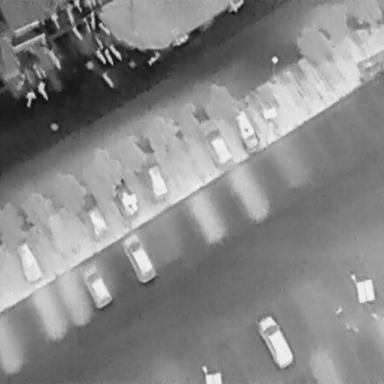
There are nine Cars in the infrared image.